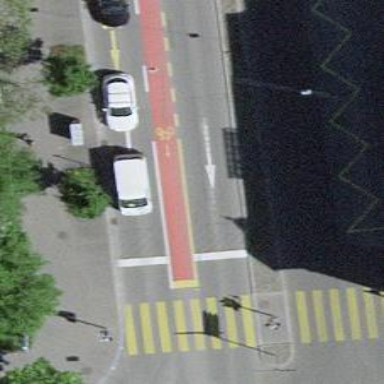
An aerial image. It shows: Road with traffic signals.